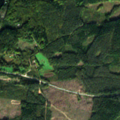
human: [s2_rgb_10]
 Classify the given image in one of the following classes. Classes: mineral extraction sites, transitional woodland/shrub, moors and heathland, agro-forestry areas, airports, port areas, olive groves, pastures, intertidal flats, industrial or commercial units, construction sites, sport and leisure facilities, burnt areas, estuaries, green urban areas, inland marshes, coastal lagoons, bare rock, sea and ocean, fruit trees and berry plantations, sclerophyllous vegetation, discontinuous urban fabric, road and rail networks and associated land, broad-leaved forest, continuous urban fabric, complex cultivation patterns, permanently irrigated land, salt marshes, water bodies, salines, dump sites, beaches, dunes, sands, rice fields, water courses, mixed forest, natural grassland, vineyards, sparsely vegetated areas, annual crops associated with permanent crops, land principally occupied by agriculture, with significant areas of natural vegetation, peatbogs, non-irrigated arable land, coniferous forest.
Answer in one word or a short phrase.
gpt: coniferous forest, mixed forest, water bodies